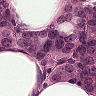
Metastatic tissue present: yes